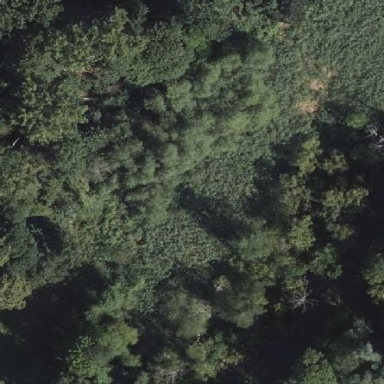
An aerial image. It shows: Swamp in wetland area.